Question: I have a table visualization in Power BI with two columns I want to add another column .
I have two filters (QuaterYear - case 1 and Quater Year Case 2] for the same field 'QuaterYear'.
As per my requirement, I need the filters QuaterYear - case 1 and QuaterYear - case 2 to filter these two duplicate columns SalesAmountB separately. The first filter should filter salesamount B column separate and the second filter should filter SalesamoutB separate. But when I select the QuaterYear - Case 1, the same selection comes preselected in QuaterYear-Case 2. I understand it's logical but is there a way using some calculations or parameters I can handle such a scenario?
At moment a selection in the first filter Quater-Case1 is preselecting Quater-Case2 filter by default.
I want Quater-Case 1 selection should let me choose column SalesAmountB separately and Quater-Case2 should let me choose column SalesAmount B separately though both columns are from the same and from the same table. Could you please suggest any approach or calculation [DAX] to handle this?

Input data source excel:**
'''
QuaterYear Salesamount Place
Q12017 1000 London
Q12017 1100 London
Q12017 1120 London
Q12017 900 Tokyo
Q22017 2200 Tokyo
Q22017 2100 Tokyo
Q22017 1000 Tokyo
Q22017 500 Tokyo
Q22017 1900 Tokyo
Q22017 1900 Tokyo
Q22017 2000 Tokyo
Q22017 4000 Tokyo
Q22017 2100 Tokyo
Q32017 1100 Singapore
Q32017 890 Singapore
'''
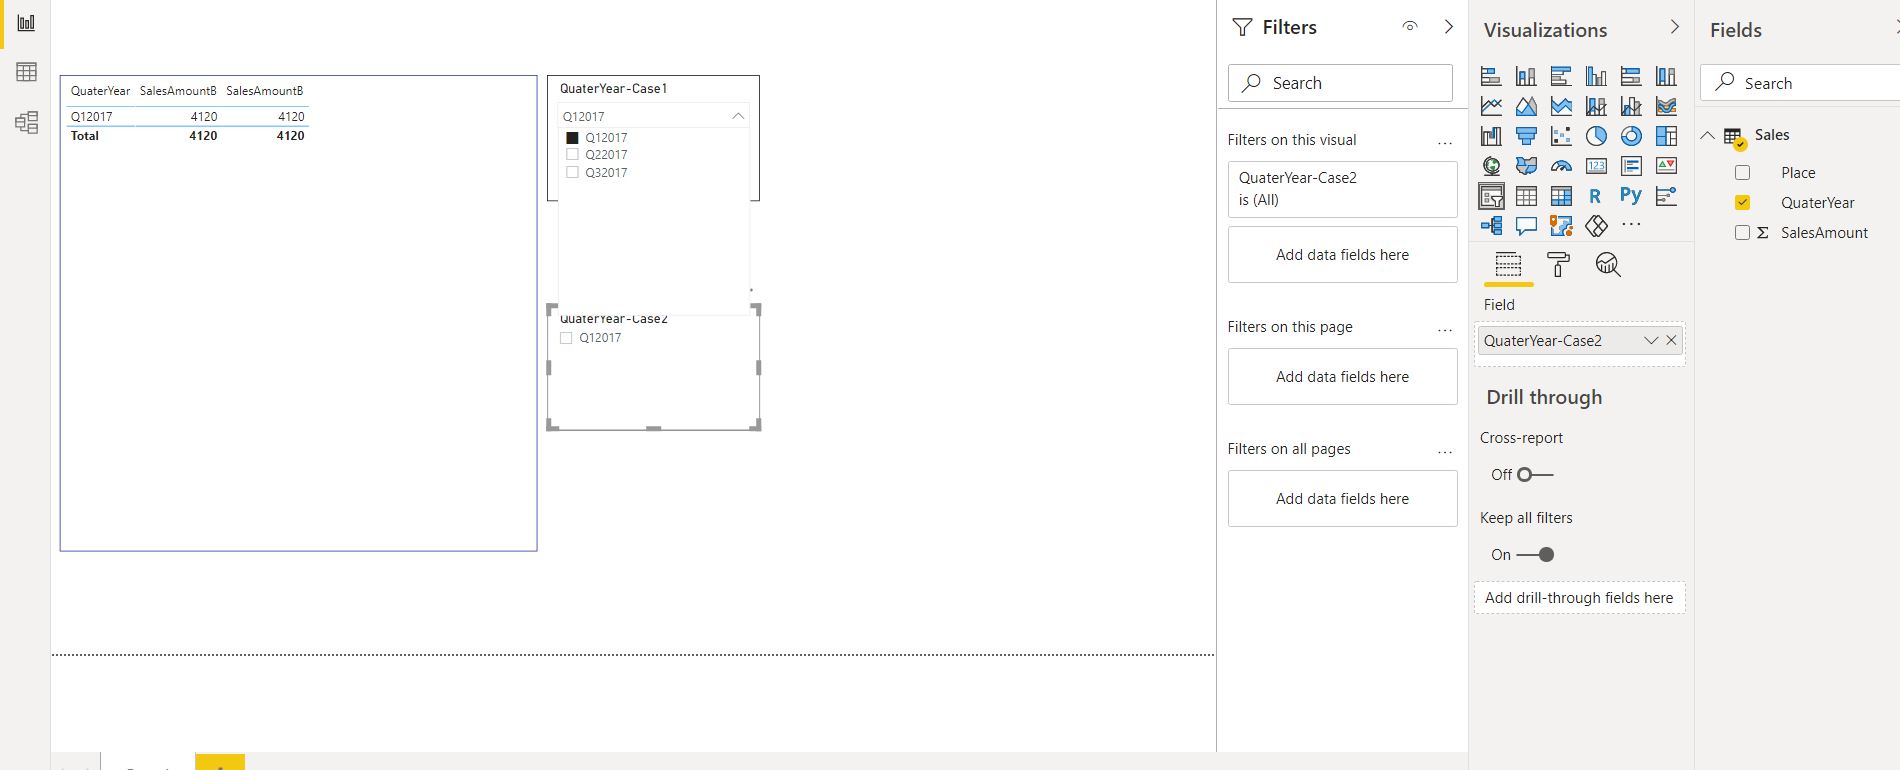
Answer: In order to do this, you don't need a duplicated sales column but you do need two separate independent parameter tables to use for the quarter selection.
For example, two separate calculated tables to use as slicers:
'''
Case1 = VALUES ( Data[QuarterYear] )
'''
'''
Case2 = VALUES ( Data[QuarterYear] )
'''
Then two separate measures that read the slicers.
'''
SalesAmountA =
CALCULATE (
SUM ( Data[SalesAmount] ),
Data[QuarterYear] IN VALUES ( Case1[QuarterYear] )
)
'''
'''
SalesAmountB =
CALCULATE (
SUM ( Data[SalesAmount] ),
Data[QuarterYear] IN VALUES ( Case2[QuarterYear] )
)
'''
Setting it up this way, the slicers won't affect each other since they are on separate columns from separate tables with no relationship to your original table.